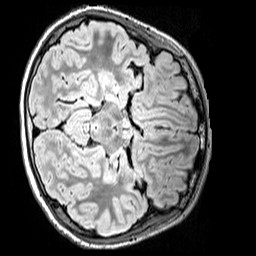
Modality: FLAIR
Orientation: axial
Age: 11
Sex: male
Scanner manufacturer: siemens
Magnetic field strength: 3 T
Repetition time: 5 s
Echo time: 0.388 s